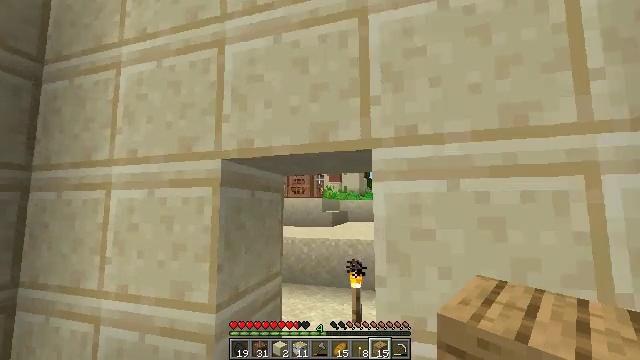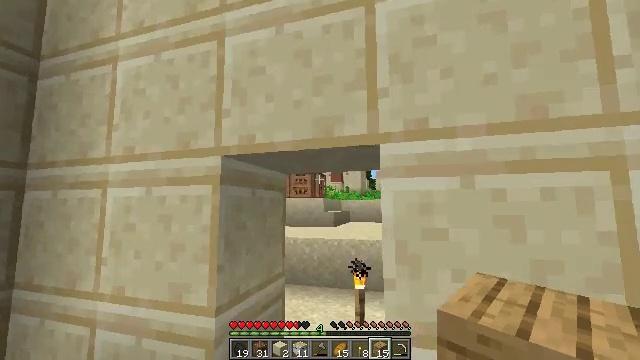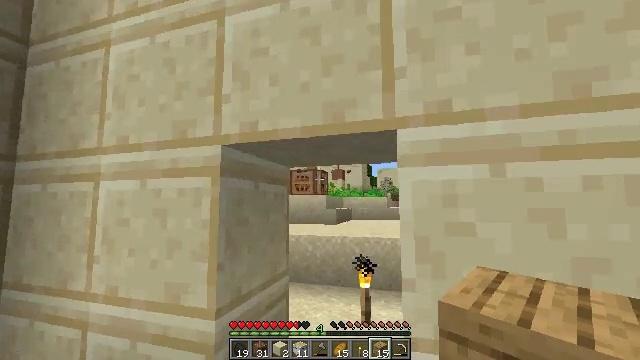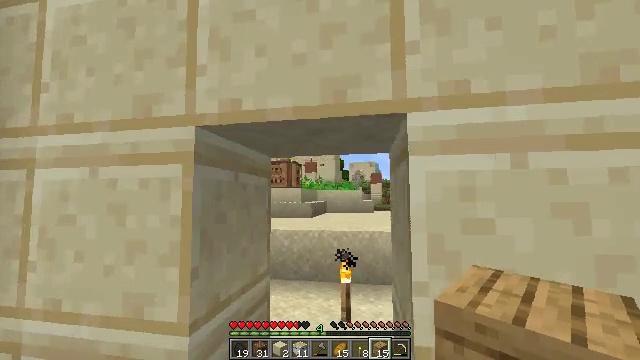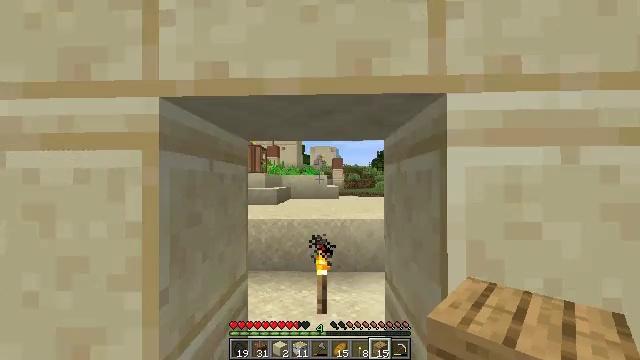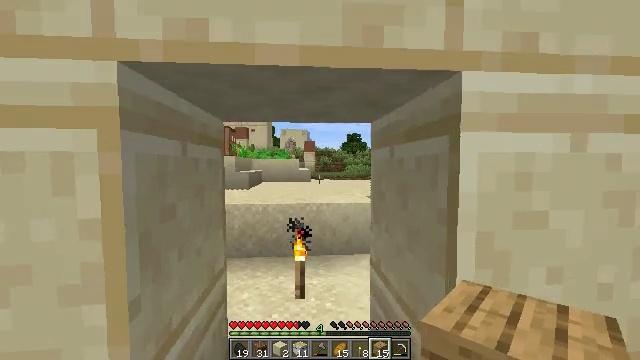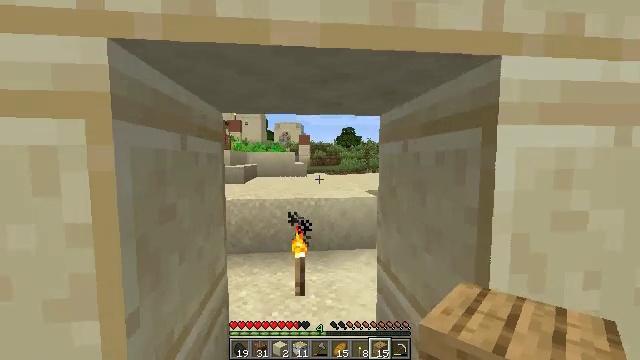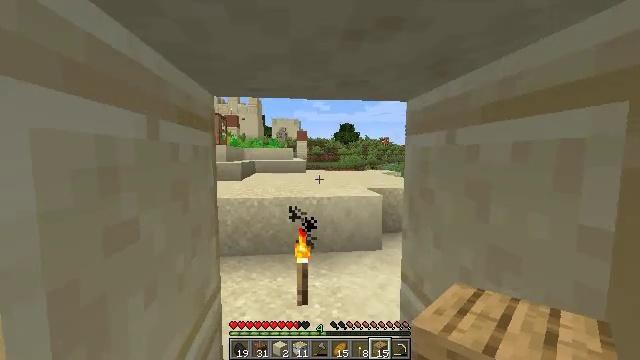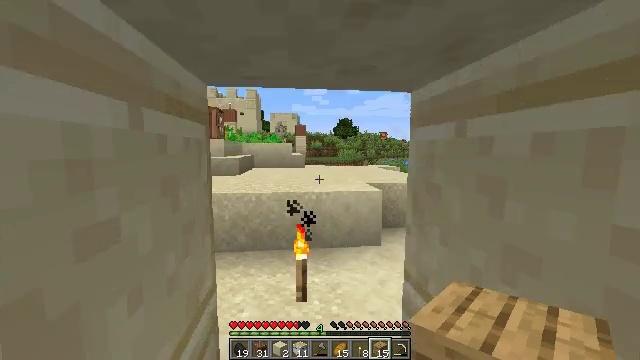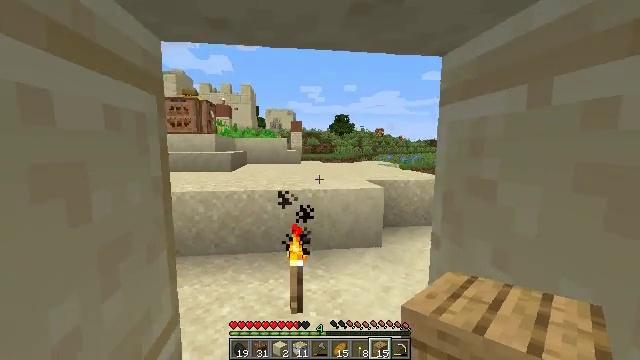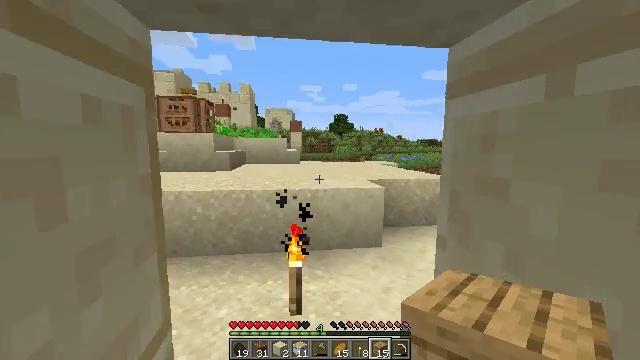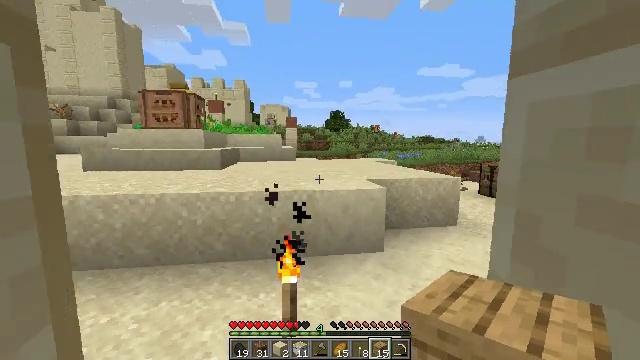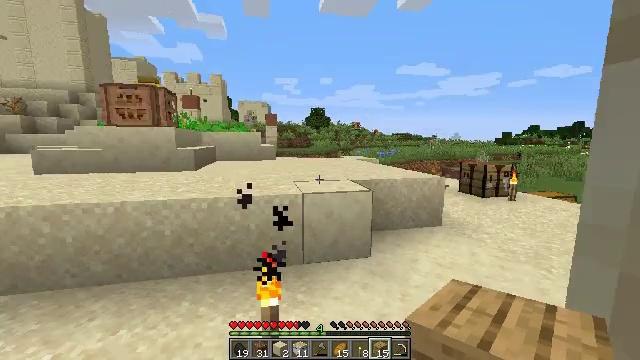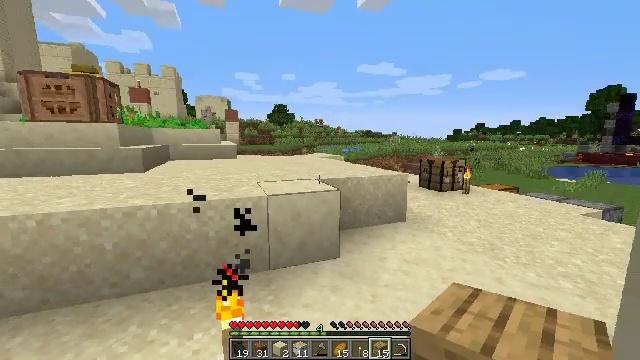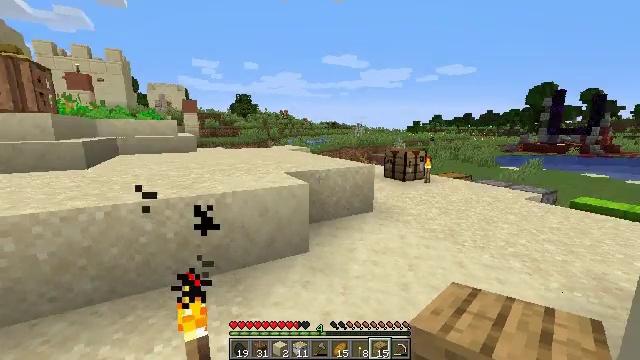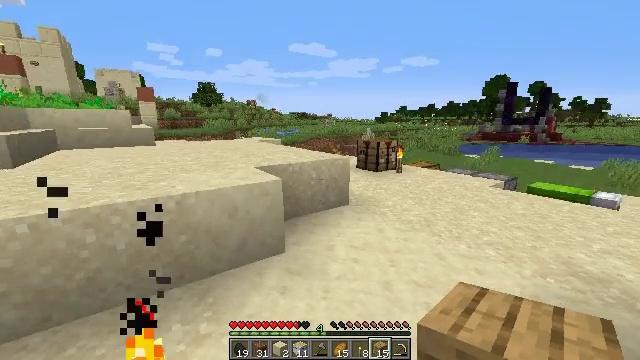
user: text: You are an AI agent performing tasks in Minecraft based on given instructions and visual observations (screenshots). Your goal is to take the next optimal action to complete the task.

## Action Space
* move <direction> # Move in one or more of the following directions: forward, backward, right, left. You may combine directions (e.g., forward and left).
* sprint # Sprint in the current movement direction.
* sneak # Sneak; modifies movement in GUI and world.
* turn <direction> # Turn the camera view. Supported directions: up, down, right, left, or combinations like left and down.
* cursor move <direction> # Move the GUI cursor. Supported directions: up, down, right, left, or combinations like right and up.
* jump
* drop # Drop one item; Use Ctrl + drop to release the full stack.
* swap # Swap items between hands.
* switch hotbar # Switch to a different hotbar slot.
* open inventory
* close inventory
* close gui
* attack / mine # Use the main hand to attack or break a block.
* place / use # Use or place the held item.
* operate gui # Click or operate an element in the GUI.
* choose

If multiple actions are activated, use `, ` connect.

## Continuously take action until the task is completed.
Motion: motion action
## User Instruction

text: Craft sandstone slab using sandstone blocks.
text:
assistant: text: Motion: move forward and move left
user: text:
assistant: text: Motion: move forward and move left
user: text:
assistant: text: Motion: move forward and move left, turn right and down
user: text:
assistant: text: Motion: move forward and move left, turn right and down
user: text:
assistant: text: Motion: move forward and move left, turn right and down
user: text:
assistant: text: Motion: move forward, turn right and down
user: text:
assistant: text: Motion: move forward
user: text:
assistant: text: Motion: move forward, turn down
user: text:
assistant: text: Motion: move forward
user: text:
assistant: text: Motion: move forward
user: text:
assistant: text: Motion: move forward
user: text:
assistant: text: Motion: move forward, turn right
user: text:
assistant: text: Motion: move forward, turn right
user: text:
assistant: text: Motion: move forward, turn right and down
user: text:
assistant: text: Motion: move forward, turn right and down
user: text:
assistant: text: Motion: move forward, turn right and down
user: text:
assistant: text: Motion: move forward, turn right
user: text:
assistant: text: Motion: move forward, turn right
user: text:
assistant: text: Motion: move forward
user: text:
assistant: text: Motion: move forward
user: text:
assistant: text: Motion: move forward
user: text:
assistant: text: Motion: move forward
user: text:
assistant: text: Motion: move forward
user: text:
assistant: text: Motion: move forward
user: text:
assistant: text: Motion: turn right
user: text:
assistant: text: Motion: move forward, turn right
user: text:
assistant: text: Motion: move forward
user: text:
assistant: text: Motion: no_op
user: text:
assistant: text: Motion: move forward
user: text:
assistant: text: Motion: move forward